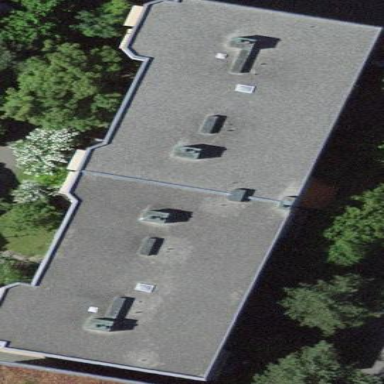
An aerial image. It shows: Flat-roofed apartment building.